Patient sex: F
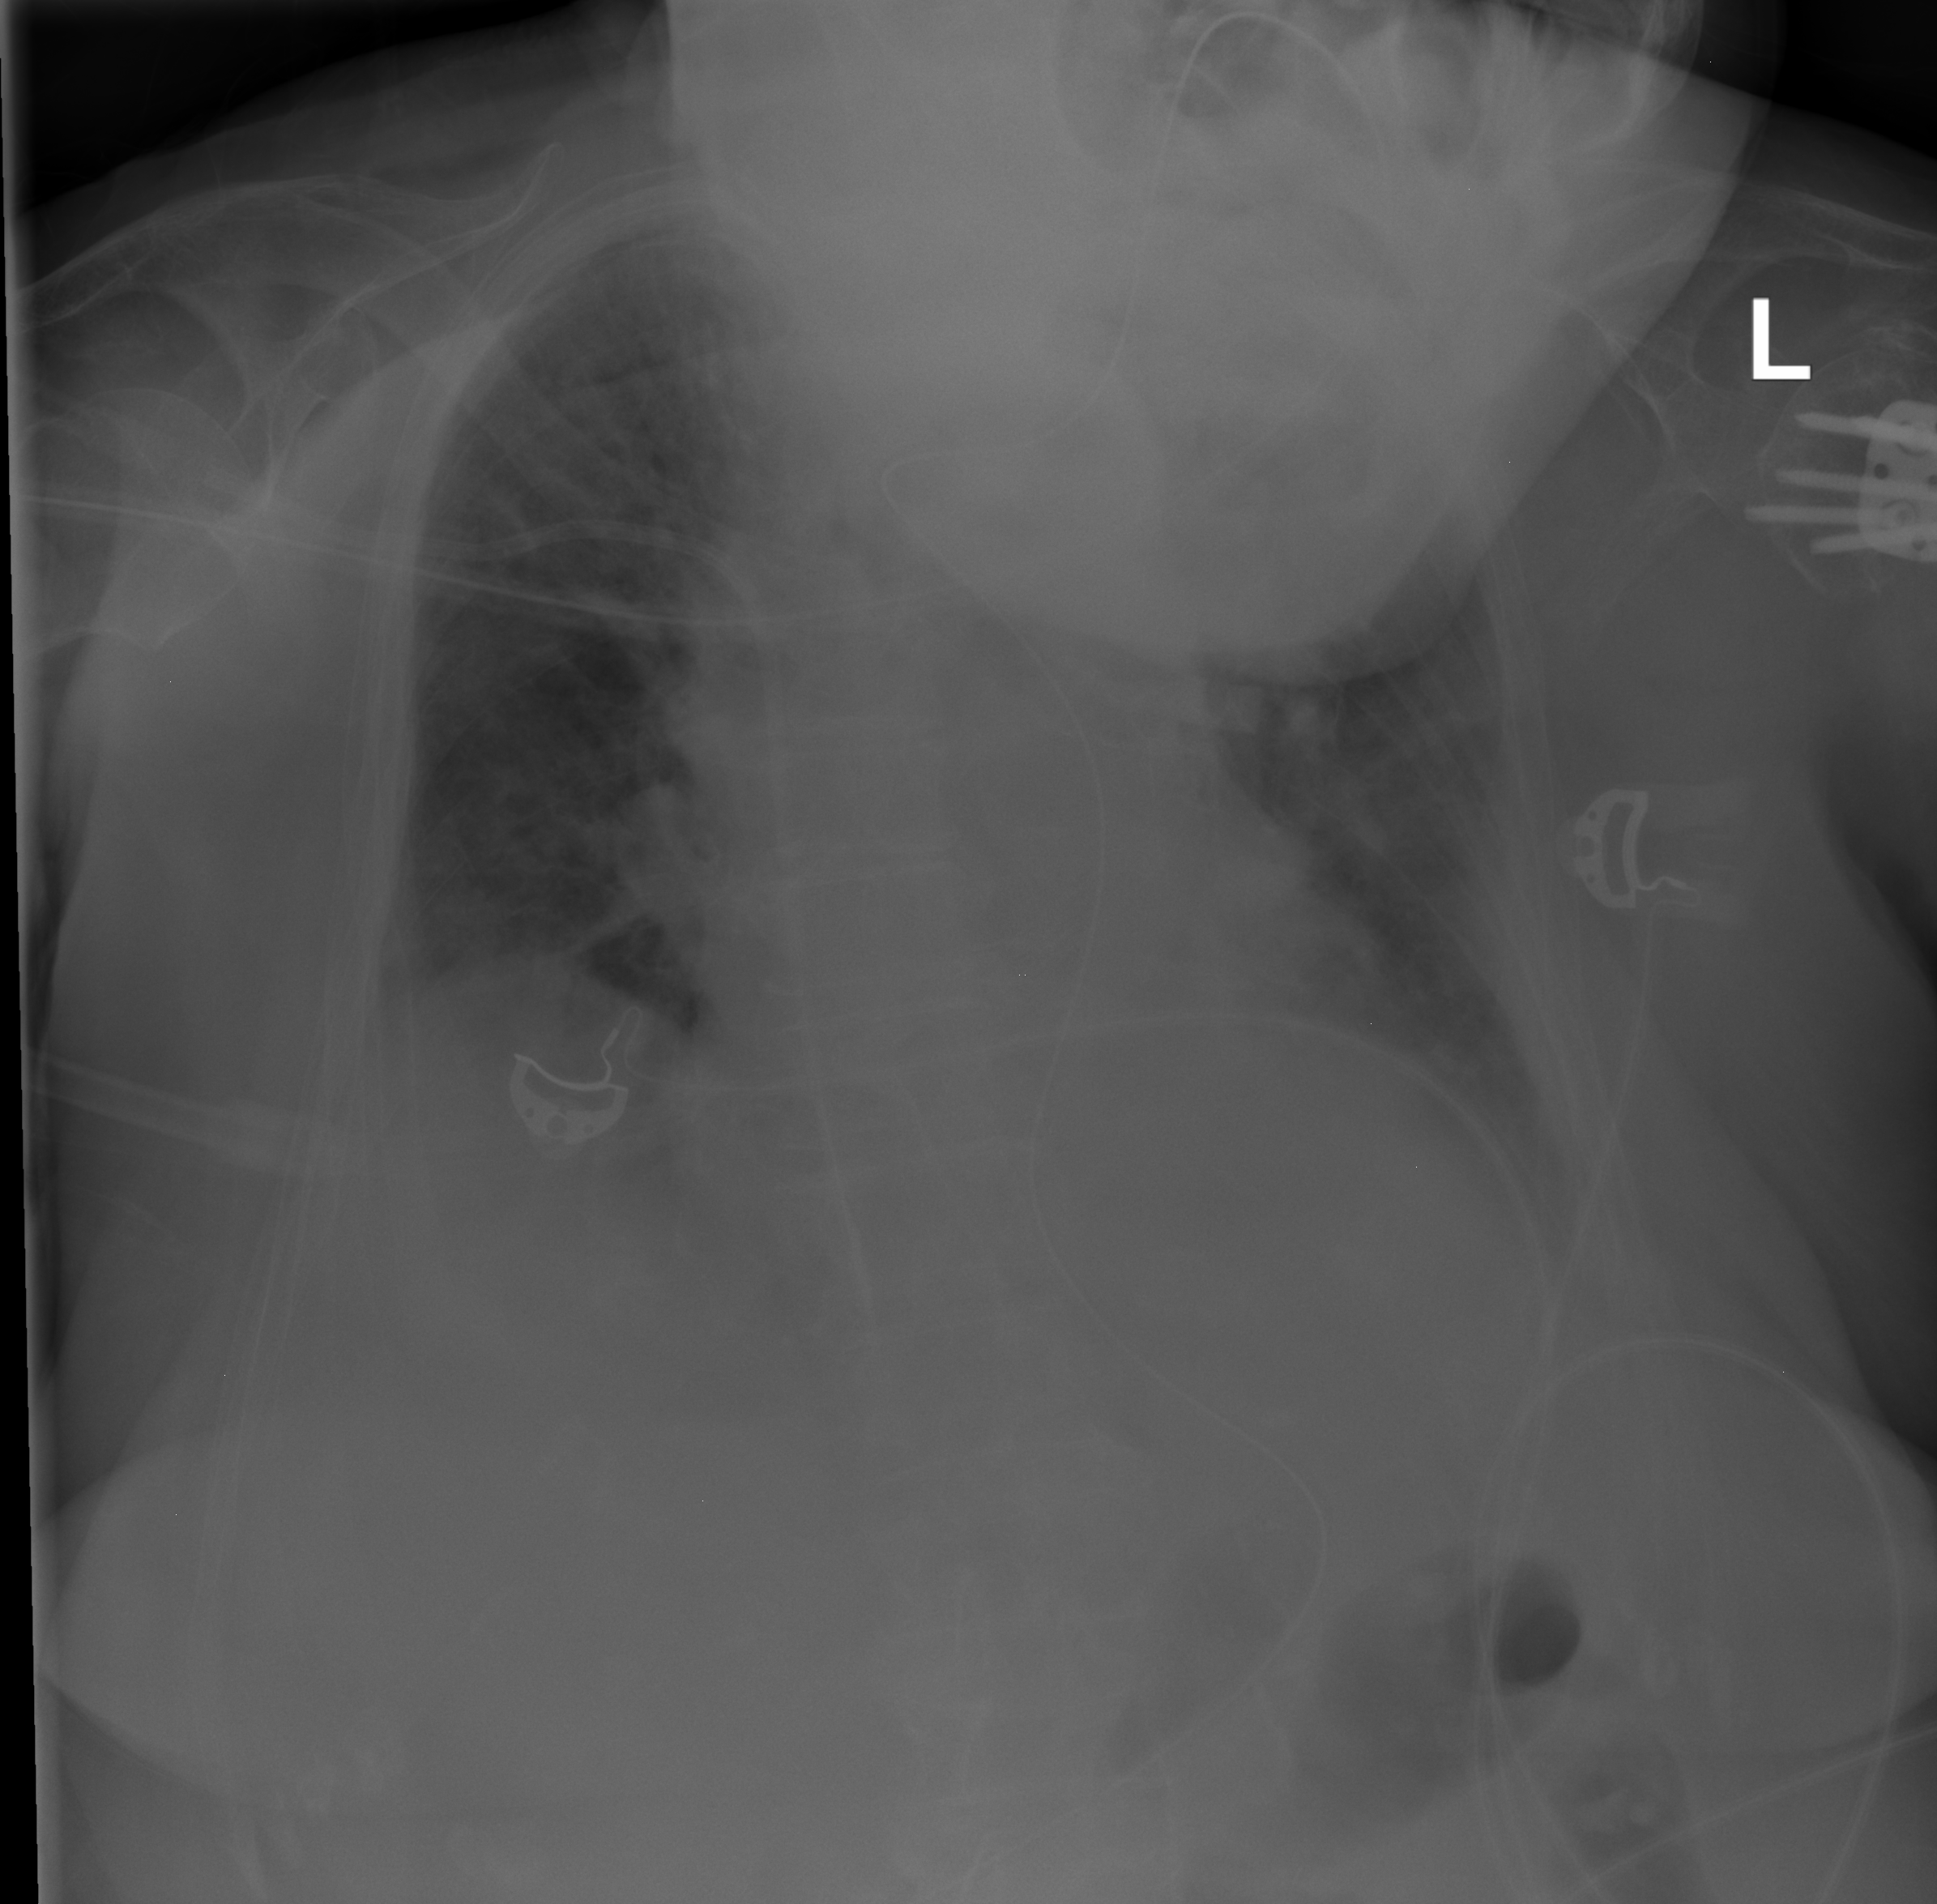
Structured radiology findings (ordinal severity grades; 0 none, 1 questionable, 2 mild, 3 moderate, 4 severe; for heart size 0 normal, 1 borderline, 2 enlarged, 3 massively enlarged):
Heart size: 2
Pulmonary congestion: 3
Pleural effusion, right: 2
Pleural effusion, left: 2
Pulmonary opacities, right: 3
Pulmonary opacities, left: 2
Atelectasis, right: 2
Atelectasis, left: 2